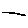
Label: line